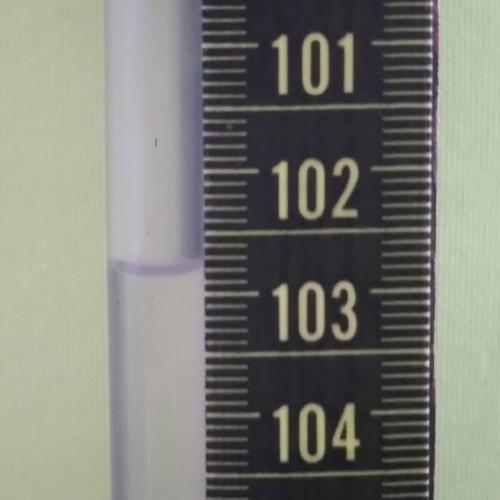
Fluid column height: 102.8 cm